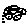
Label: car